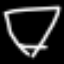
Label: diamond